Question: So i am trying to show a connection in strategic voting and age using a linear regression. To that end, I have created the following df showing the mean of the people who voted or didnt vote strategically.
'''
structure(list(StrategischeWahl2021 = c("0", "1"), Q3 = c(26.8603351955307, 27.6375)),class = c("tbl_df", "tbl", "data.frame"), row.names = c(NA, -2L))
'''
I then proceeded to plot this , but as you can see, my geompoints are way of. The real means are 26.8 and 27.6, but in the graph they appear somewhere around 48-51. I have no clue what is causing this, and would appreciate any insight as to whats causing this and how it can be fixed.
Thank you very much in advance ;)
Code used for graph:
'''
Deskriptive_Statistik %>%
ggplot()+
aes(x=StrategischeWahl2021, y=Q3)+
geom_boxplot(width = .1)+
geom_jitter(width = .1, alpha = .1)+
geom_point(data= Alter_Strat2021,
color="red",
size=5,
shape=17)+
geom_line(data=Alter_Strat2021,
group=1,
color="red")
'''
Data Deskriptive_Statistik:
'''
dput(Deskriptive_Stistik)
structure(list(Q3 = c("24", "20", "20", "19", "21", "33", "27",
"20", "53", "31", "21", "22", "21", "20", "25", "21", "24", "29",
"53 ", "20", "21", "22", "48", "28", "20", "23", "29", "29",
"23", "41", "29", "21", "29", "47", "23", "53", "34", "19", "23",
"24", "29", "29", "20", "22", "29", "25", "21", "22", "29", "20",
"30", "21", "23", "19", "23", "18", "25", "22", "28", "25", "22",
"21", "24", "24", "29", "55", "20", "20", "21", "20", "28", "22",
"21", "22", "20", "31", "22", "20", "31", "22", "22", "30", "20",
"22", "18", "23", "55", "22", "25", "25", "21", "39", "22", "20",
"49", "58", "20", "19", "21", "22", "29", "23", "32", "35", "20",
"20", "21", "28", "24", "28", "60", "70", "43", "21", "25", "60",
"34", "54", "24", "25", "23", "21", "48", "20", "25", "24", "21",
"25", "22", "24", "21", "22", "21", "18", "22", "21", "22", "18",
"19", "71", "23", "26", "18", "24", "21", "51", "37", "41", "23",
"25", "22", "35", "21", "18", "22", "29", "26", "21", "22", "23",
"43", "22", "23", "22", "21", "69", "20", "25", "54", "20", "26",
"28", "23", "28", "38", "21", "22", "78", "23", "25", "25", "63",
"32", "33", "20", "21", "20", "23", "21", "24", "19", "24", "37",
"21", "26", "24", "21", "23", "21", "19", "22", "22", "25", "20",
"22", "22", "19", "30", "19", "22", "19", "26", "23", "25", "21",
"36", "25", "22", "23", "22", "23", "22", "20", "21", "29", "22",
"19", "22", "22", "60", "29", "21", "20", "21", "23", "21", "23",
"19", "60", "59", "20", "23", "60", "23", "24", "22", "22", "27",
"23", "19", "22", "18", "21", "22", "19", "68", "26", "21", "20"
), StrategischeWahl2021 = c("0", "0", "0", "0", "0", "0", "0",
"0", "0", "0", "0", "0", "1", "0", "0", "0", "0", "0", "0", "0",
"0", "0", "0", "1", "1", "1", "0", "0", "0", "0", "1", "0", "0",
"0", "0", "0", "0", "1", "0", "0", "0", "0", "0", "0", "1", "0",
"1", "1", "0", "1", "1", "0", "1", "0", "1", "0", "0", "0", "0",
"0", "0", "1", "0", "0", "0", "1", "1", "0", "0", "0", "0", "0",
"0", "0", "0", "0", "0", "0", "0", "1", "0", "0", "1", "0", "1",
"0", "0", "1", "0", "1", "1", "0", "0", "0", "1", "1", "0", "1",
"0", "1", "1", "0", "0", "0", "0", "0", "1", "0", "0", "0", "1",
"0", "1", "1", "1", "1", "0", "1", "1", "0", "0", "0", "0", "1",
"0", "1", "0", "0", "0", "1", "0", "0", "0", "1", "1", "0", "0",
"1", "0", "1", "0", "0", "0", "0", "0", "1", "0", "0", "0", "1",
"1", "0", "0", "0", "0", "1", "0", "1", "0", "0", "0", "1", "0",
"1", "0", "0", "1", "0", "0", "1", "1", "0", "0", "0", "0", "0",
"0", "0", "1", "1", "0", "1", "0", "1", "0", "0", "0", "0", "0",
"1", "0", "1", "0", "1", "0", "0", "1", "0", "0", "0", "0", "0",
"0", "0", "1", "1", "0", "0", "0", "1", "0", "0", "1", "0", "1",
"0", "0", "0", "0", "0", "1", "0", "1", "1", "0", "1", "0", "0",
"1", "0", "0", "0", "0", "1", "0", "1", "0", "1", "1", "1", "0",
"0", "0", "0", "1", "0", "0", "0", "1", "1", "0", "0", "0", "1",
"1", "0", "0", "0", "0")), class = c("grouped_df", "tbl_df",
"tbl", "data.frame"), row.names = c(NA, -259L), groups = structure(list(
StrategischeWahl2021 = c("0", "1"), .rows = structure(list(
c(1L, 2L, 3L, 4L, 5L, 6L, 7L, 8L, 9L, 10L, 11L, 12L,
14L, 15L, 16L, 17L, 18L, 19L, 20L, 21L, 22L, 23L, 27L,
28L, 29L, 30L, 32L, 33L, 34L, 35L, 36L, 37L, 39L, 40L,
41L, 42L, 43L, 44L, 46L, 49L, 52L, 54L, 56L, 57L, 58L,
59L, 60L, 61L, 63L, 64L, 65L, 68L, 69L, 70L, 71L, 72L,
73L, 74L, 75L, 76L, 77L, 78L, 79L, 81L, 82L, 84L, 86L,
87L, 89L, 92L, 93L, 94L, 97L, 99L, 102L, 103L, 104L,
105L, 106L, 108L, 109L, 110L, 112L, 117L, 120L, 121L,
122L, 123L, 125L, 127L, 128L, 129L, 131L, 132L, 133L,
136L, 137L, 139L, 141L, 142L, 143L, 144L, 145L, 147L,
148L, 149L, 152L, 153L, 154L, 155L, 157L, 159L, 160L,
161L, 163L, 165L, 166L, 168L, 169L, 172L, 173L, 174L,
175L, 176L, 177L, 178L, 181L, 183L, 185L, 186L, 187L,
188L, 189L, 191L, 193L, 195L, 196L, 198L, 199L, 200L,
201L, 202L, 203L, 204L, 207L, 208L, 209L, 211L, 212L,
214L, 216L, 217L, 218L, 219L, 220L, 222L, 225L, 227L,
228L, 230L, 231L, 232L, 233L, 235L, 237L, 241L, 242L,
243L, 244L, 246L, 247L, 248L, 251L, 252L, 253L, 256L,
257L, 258L, 259L), c(13L, 24L, 25L, 26L, 31L, 38L, 45L,
47L, 48L, 50L, 51L, 53L, 55L, 62L, 66L, 67L, 80L, 83L,
85L, 88L, 90L, 91L, 95L, 96L, 98L, 100L, 101L, 107L,
111L, 113L, 114L, 115L, 116L, 118L, 119L, 124L, 126L,
130L, 134L, 135L, 138L, 140L, 146L, 150L, 151L, 156L,
158L, 162L, 164L, 167L, 170L, 171L, 179L, 180L, 182L,
184L, 190L, 192L, 194L, 197L, 205L, 206L, 210L, 213L,
215L, 221L, 223L, 224L, 226L, 229L, 234L, 236L, 238L,
239L, 240L, 245L, 249L, 250L, 254L, 255L)), ptype = integer(0), class = c("vctrs_list_of",
"vctrs_vctr", "list"))), class = c("tbl_df", "tbl", "data.frame"
), row.names = c(NA, -2L), .drop = TRUE))
'''
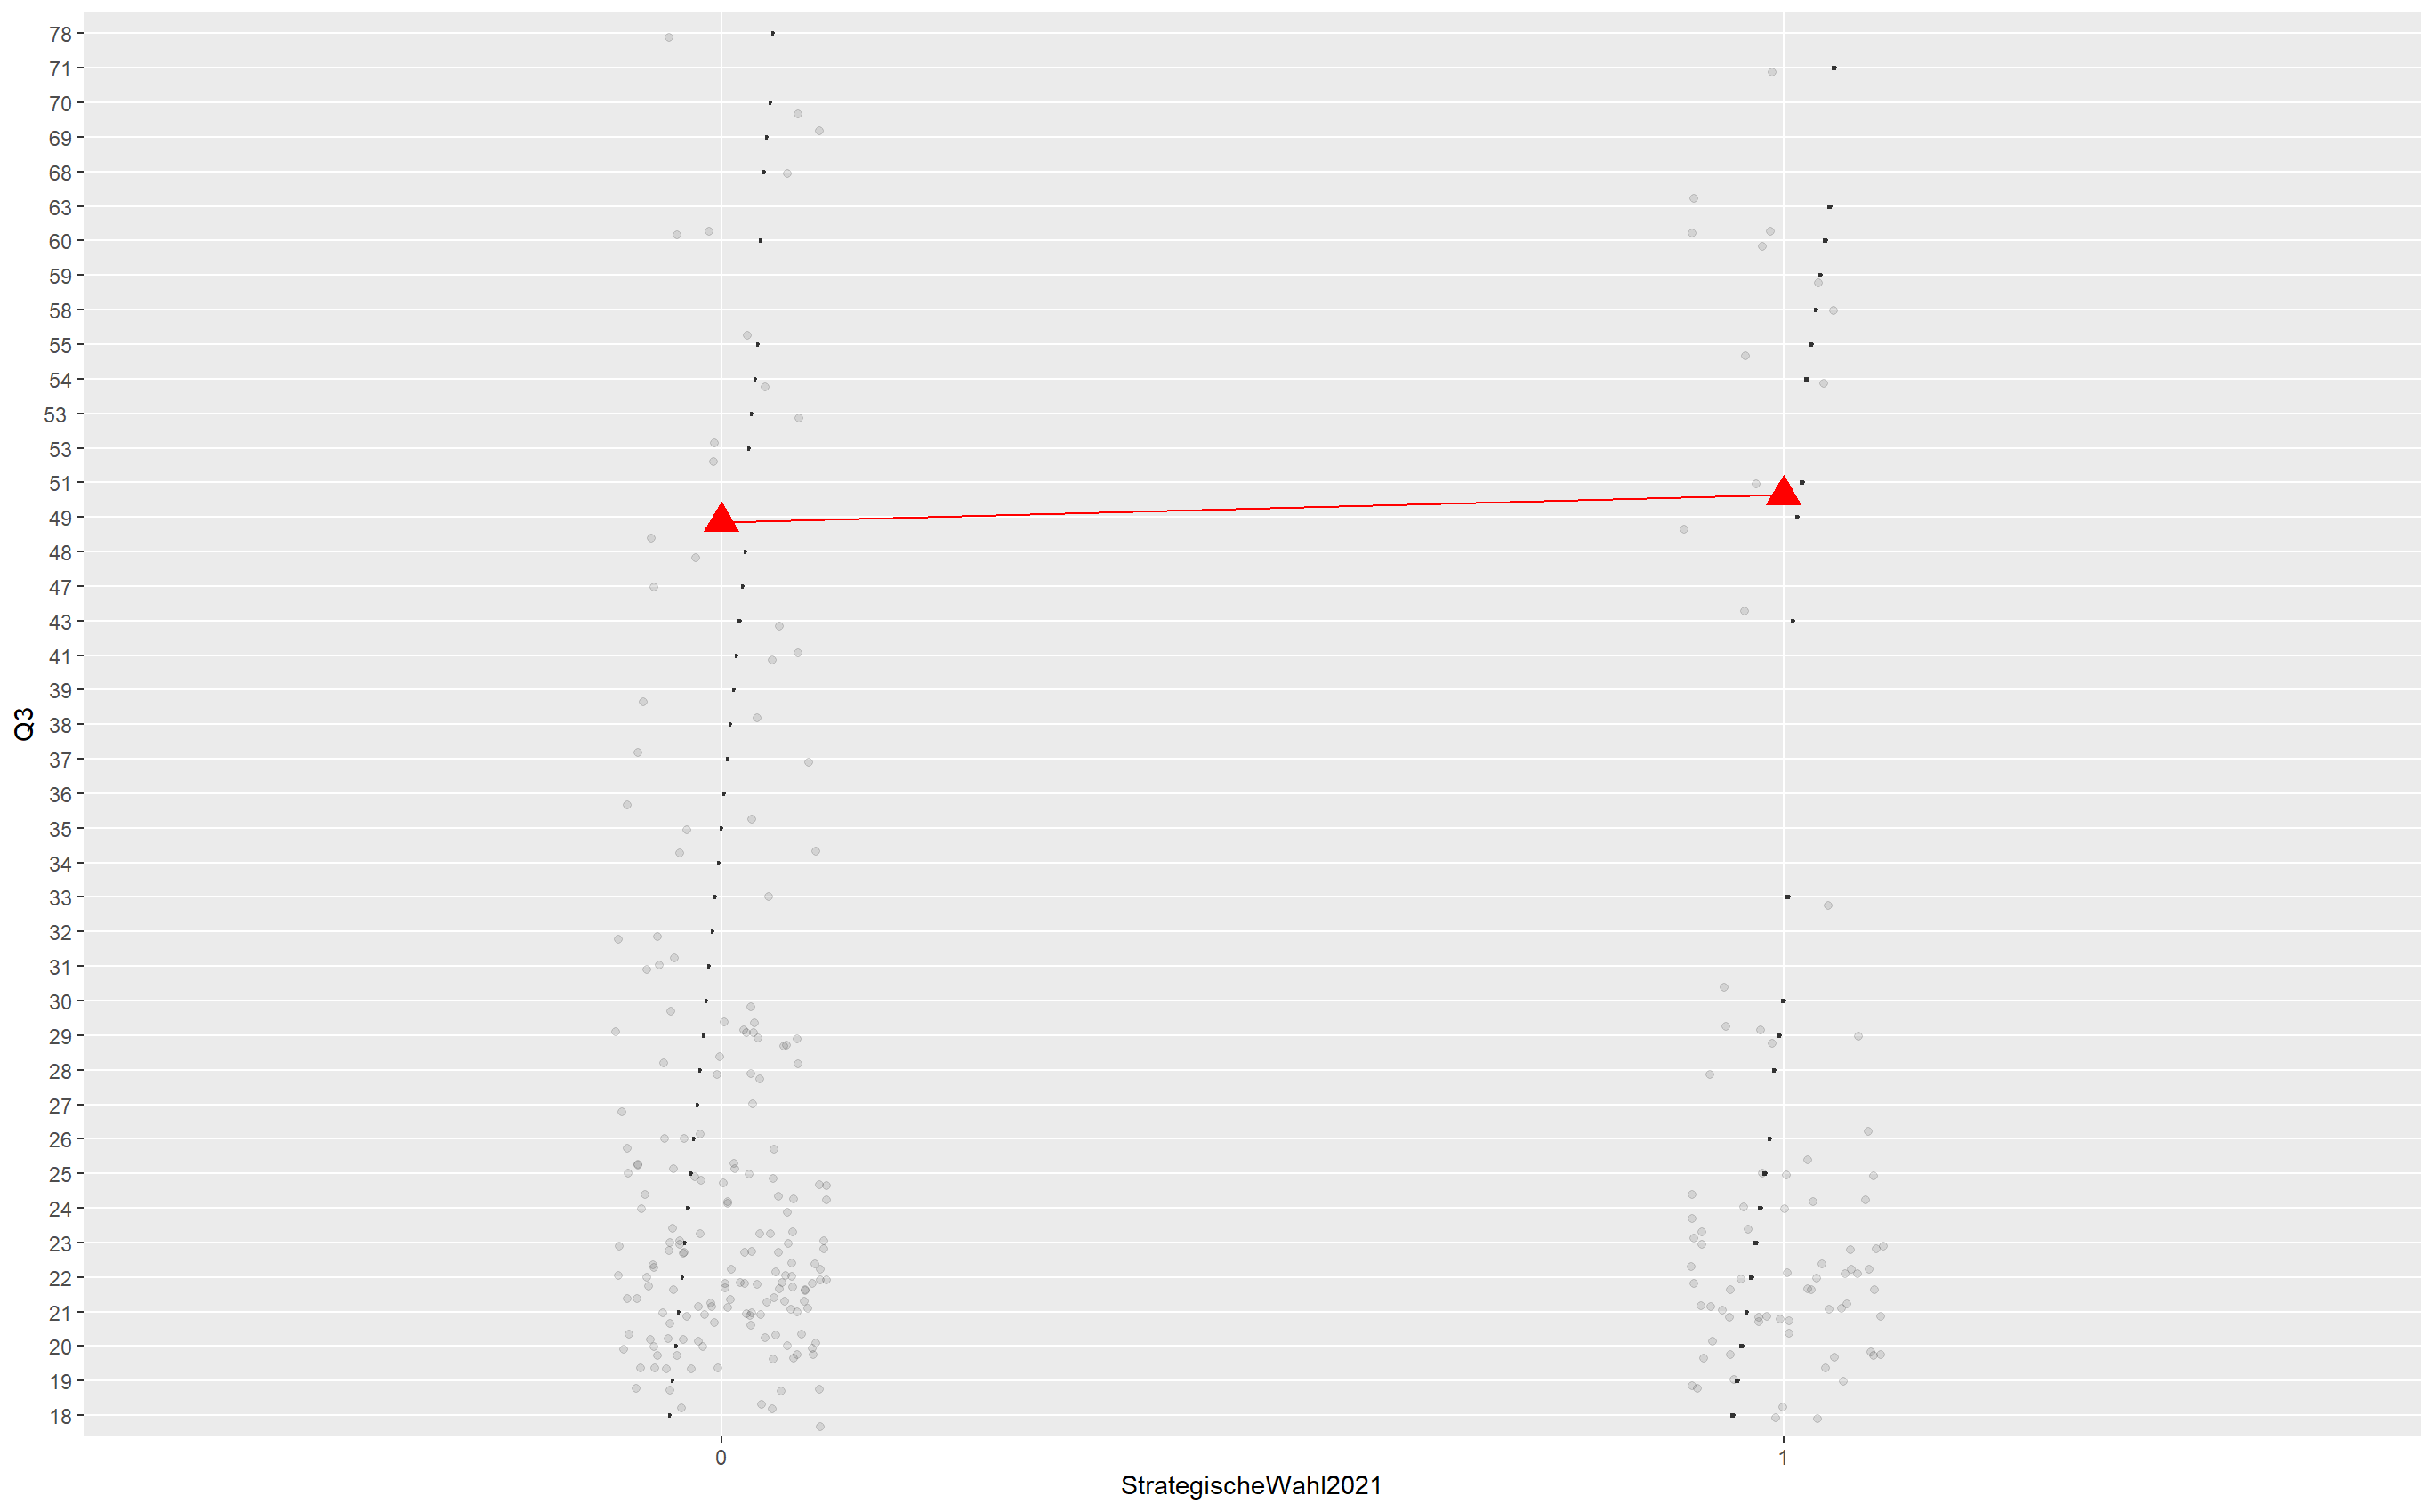
Answer: We need to convert the column 'Q3' to 'numeric'
'''
library(dplyr)
library(ggplot2)
Deskriptive_Statistik %>%
ungroup %>% mutate(Q3 = as.numeric(Q3)) %>%
ggplot()+
aes(x=StrategischeWahl2021, y=Q3)+
geom_boxplot(width = .1)+
geom_jitter(width = .1, alpha = .1)+
geom_point(data= Alter_Strat2021,
color="red",
size=5,
shape=17) + geom_line(data=Alter_Strat2021,
group=1,
color="red")
'''
-output
<URL>